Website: crate-barrel
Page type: customer-info-address
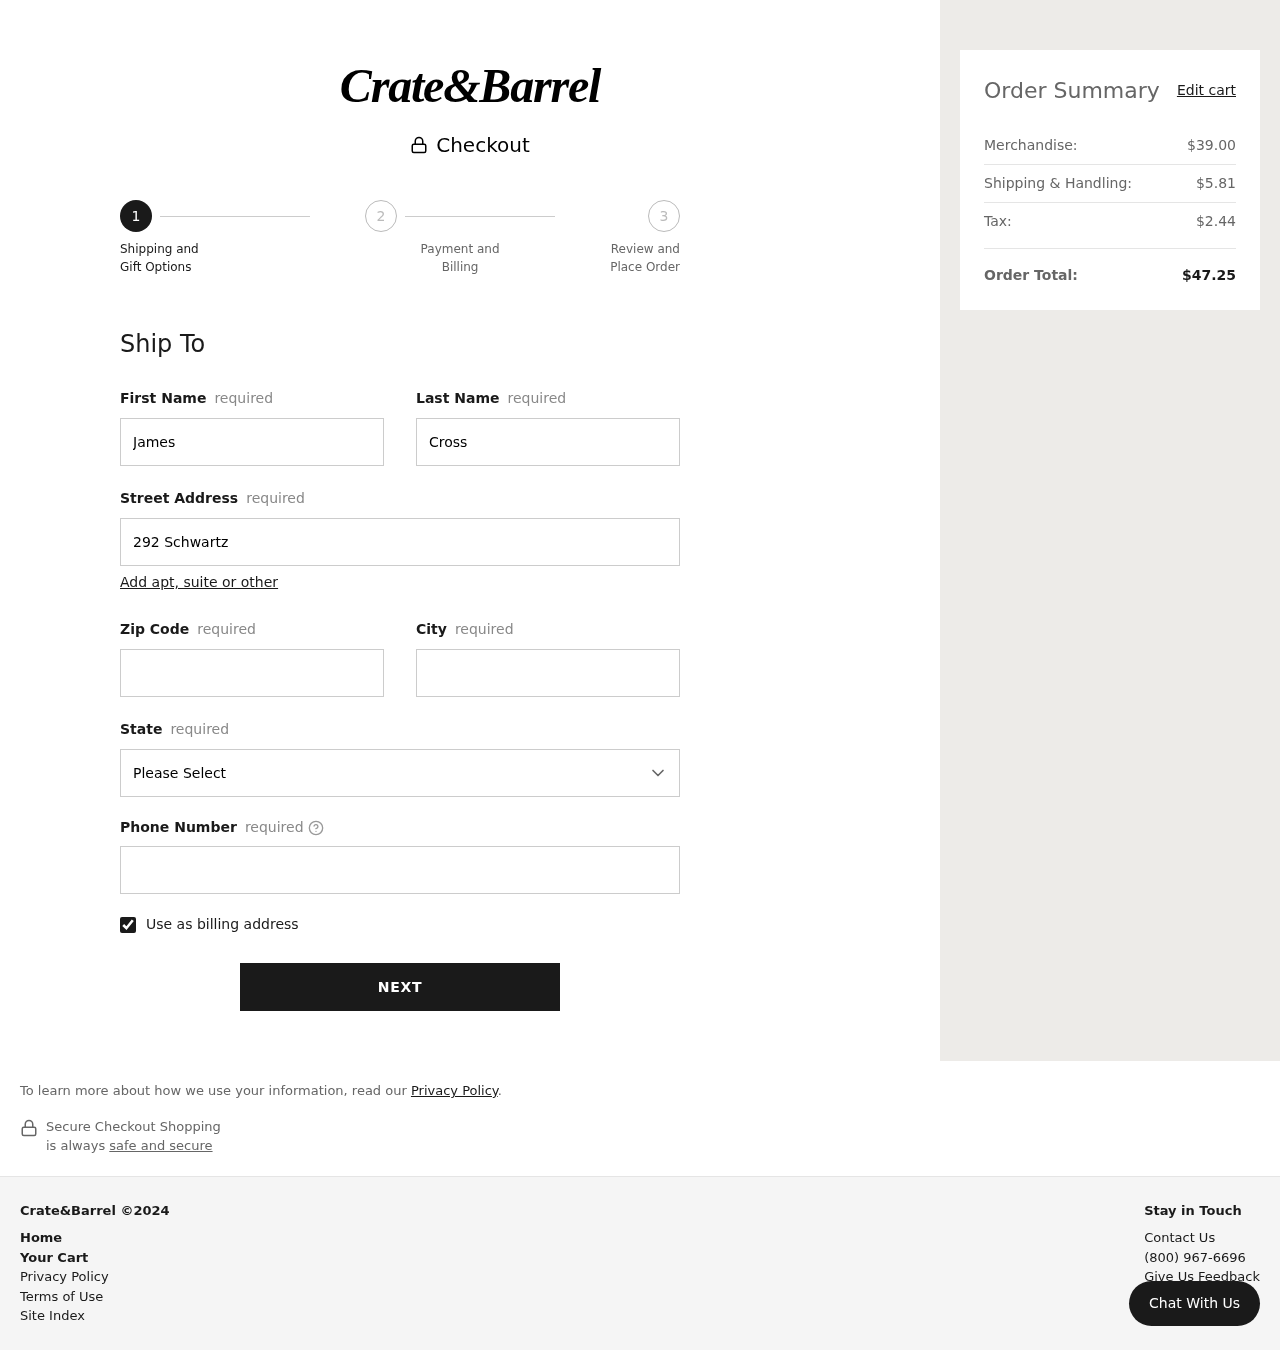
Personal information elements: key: PII_CITY
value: Christopherburgh
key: PII_FIRSTNAME
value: James
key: PII_LASTNAME
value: Cross
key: PII_PHONE
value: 9673016213
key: PII_POSTCODE
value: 86090
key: PII_STATE
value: Georgia
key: PII_STREET
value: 292 Schwartz Shoal
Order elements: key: ORDER_SUBTOTAL
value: $39.00
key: ORDER_SHIPPING_COST
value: $5.81
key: ORDER_TAX
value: $2.44
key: ORDER_TOTAL
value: $47.25